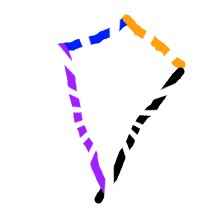
Shape: kite